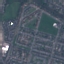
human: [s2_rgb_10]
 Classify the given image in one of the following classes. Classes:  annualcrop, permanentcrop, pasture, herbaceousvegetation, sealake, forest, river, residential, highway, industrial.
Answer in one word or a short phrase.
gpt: Residential